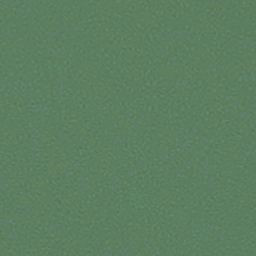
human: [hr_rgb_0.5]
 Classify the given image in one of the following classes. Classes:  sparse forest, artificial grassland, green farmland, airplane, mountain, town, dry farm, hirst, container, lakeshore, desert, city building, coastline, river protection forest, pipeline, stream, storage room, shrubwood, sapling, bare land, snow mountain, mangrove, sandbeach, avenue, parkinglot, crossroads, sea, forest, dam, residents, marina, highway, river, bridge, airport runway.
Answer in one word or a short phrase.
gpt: sea